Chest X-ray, AP view. Patient: 49 years old, sex M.
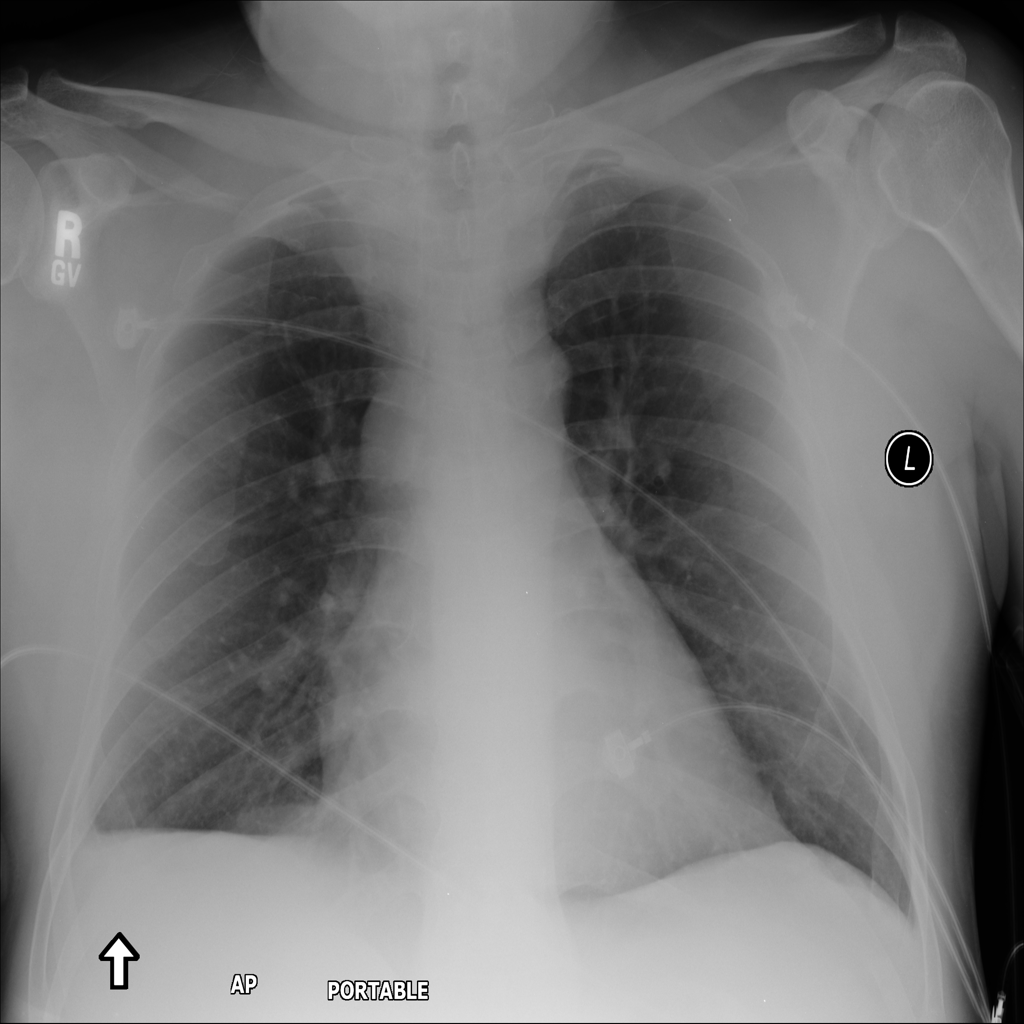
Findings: Effusion, Fibrosis